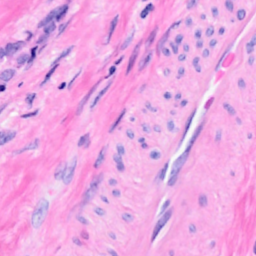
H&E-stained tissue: Breast